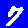
Digit: 7